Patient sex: M
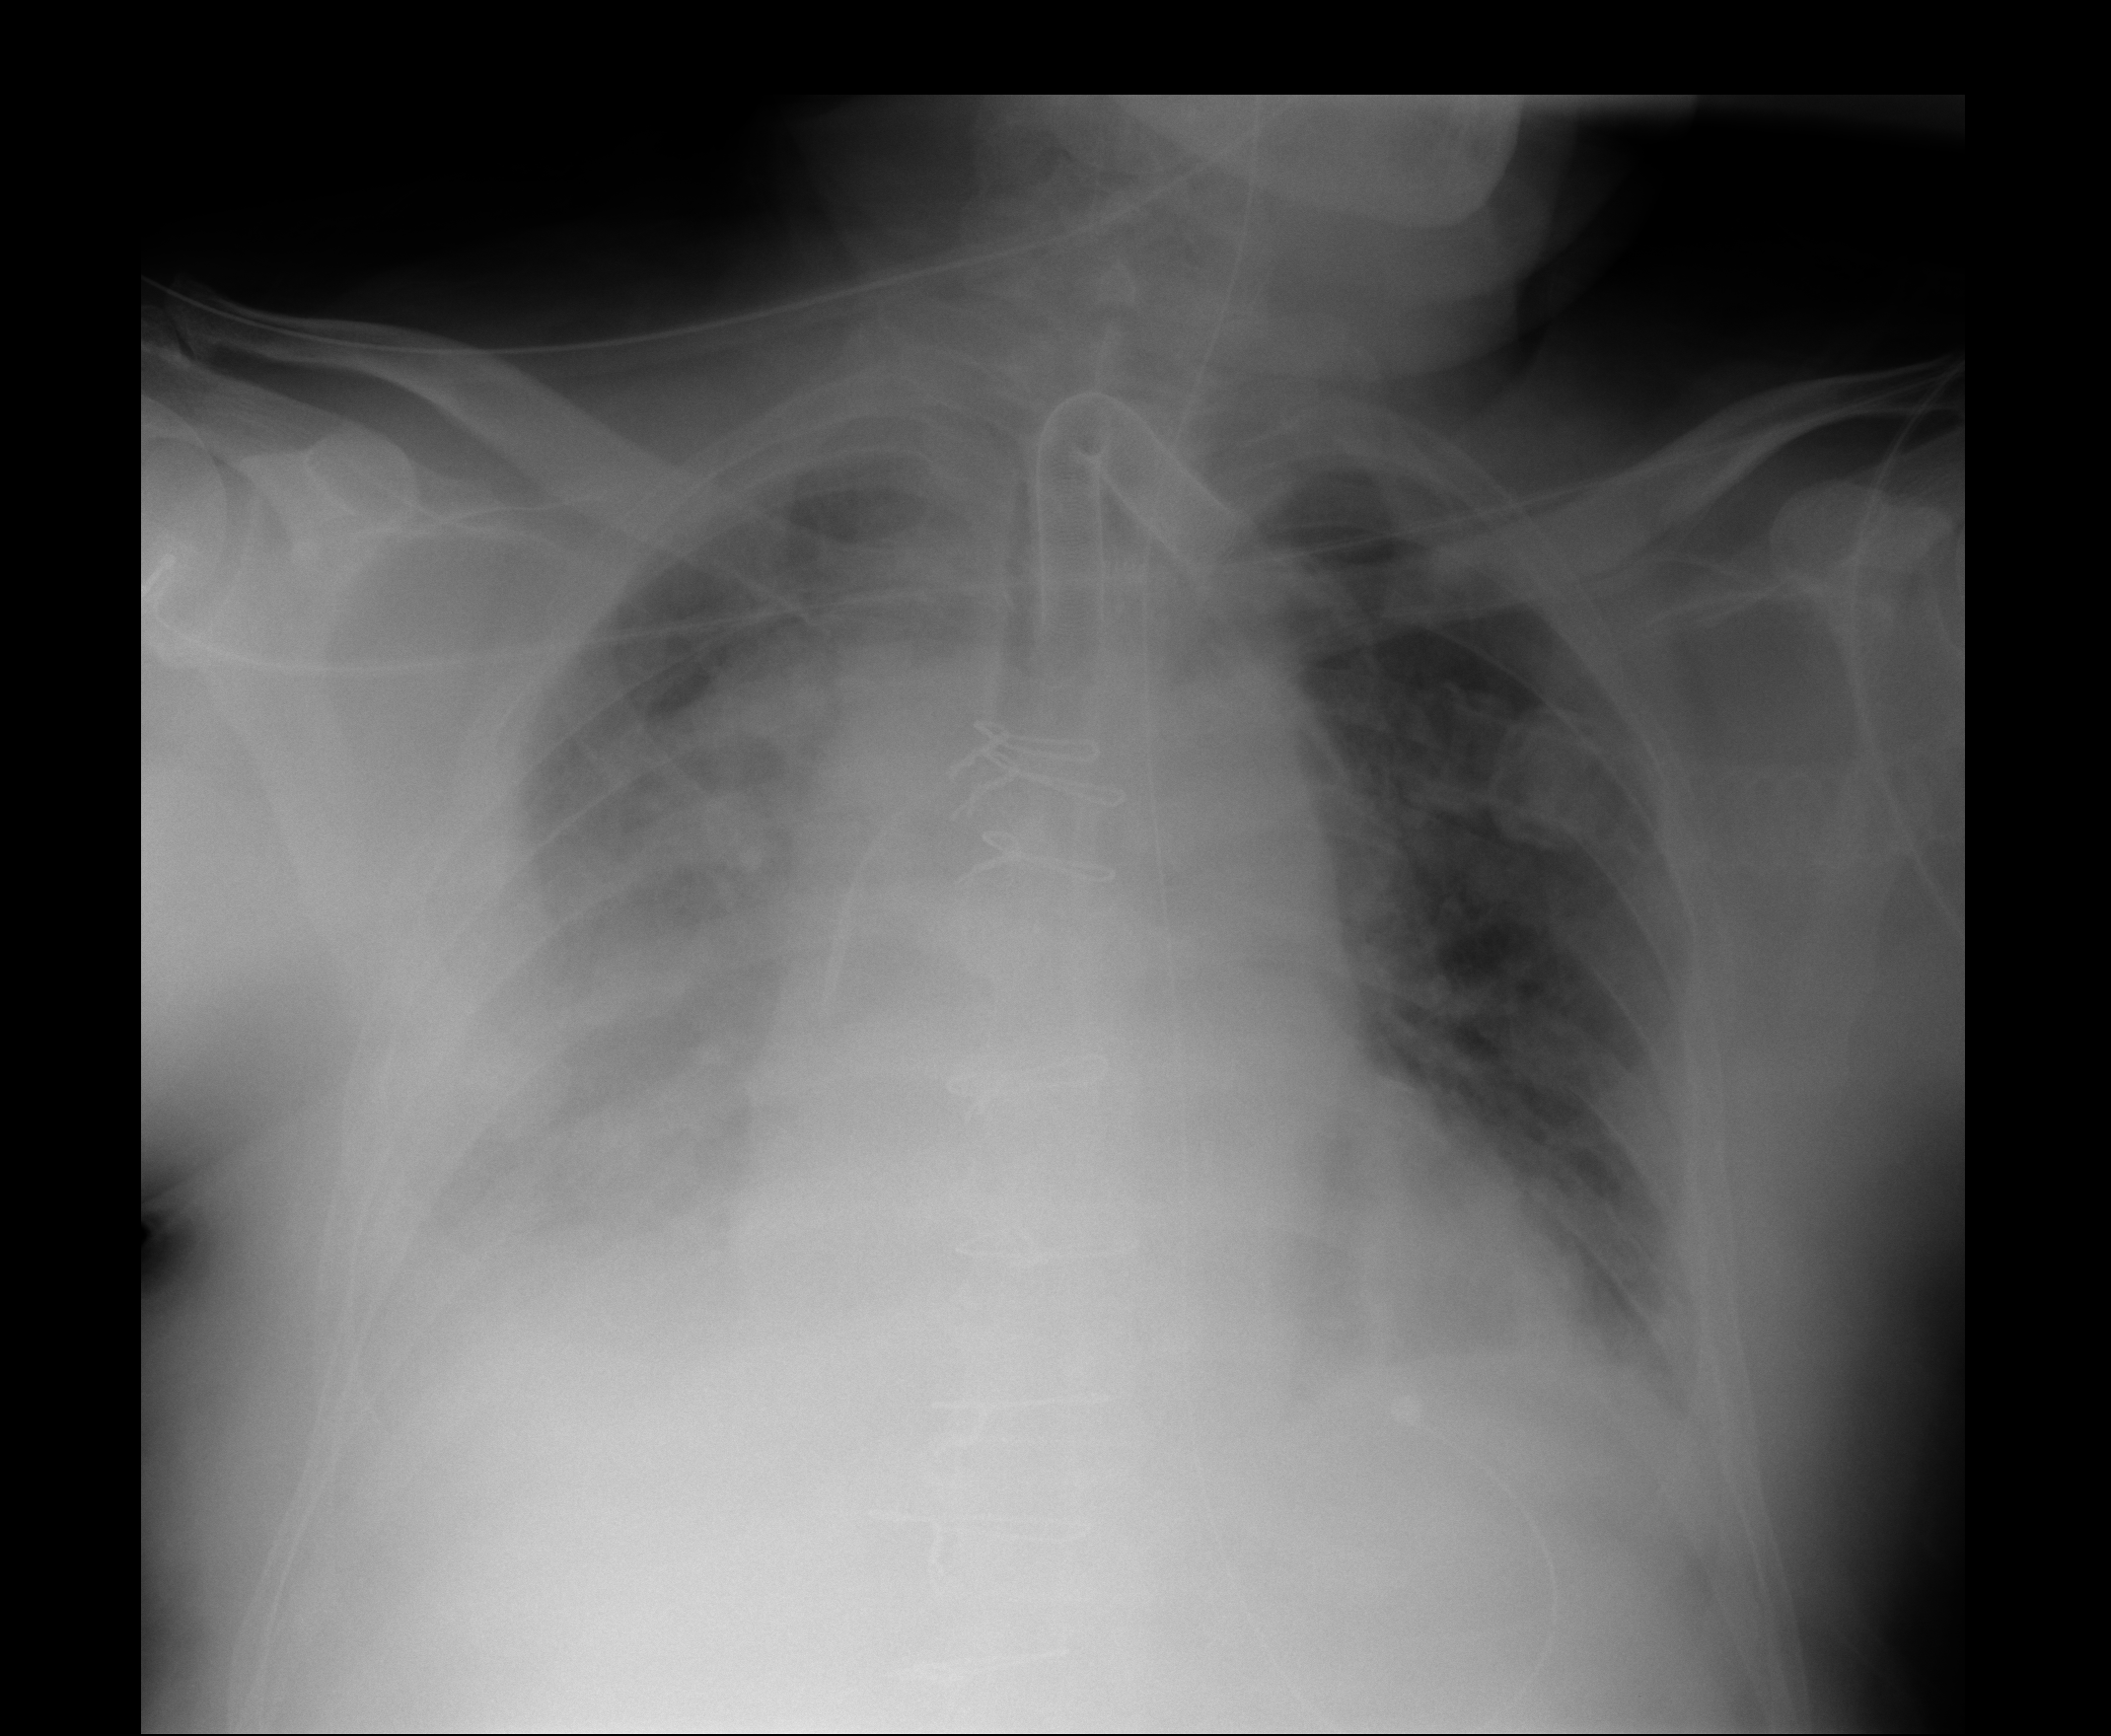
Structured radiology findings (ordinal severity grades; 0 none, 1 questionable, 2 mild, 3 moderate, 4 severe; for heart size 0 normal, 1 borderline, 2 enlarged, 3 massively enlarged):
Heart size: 2
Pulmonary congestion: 2
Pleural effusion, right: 3
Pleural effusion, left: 2
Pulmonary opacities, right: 1
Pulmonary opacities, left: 1
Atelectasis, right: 3
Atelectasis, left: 2